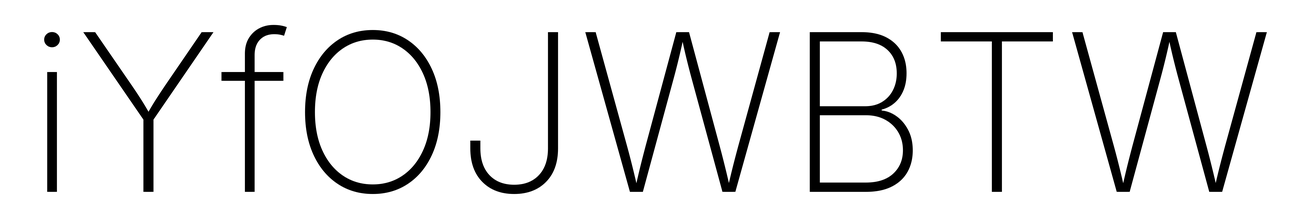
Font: Inter_ExtraLight